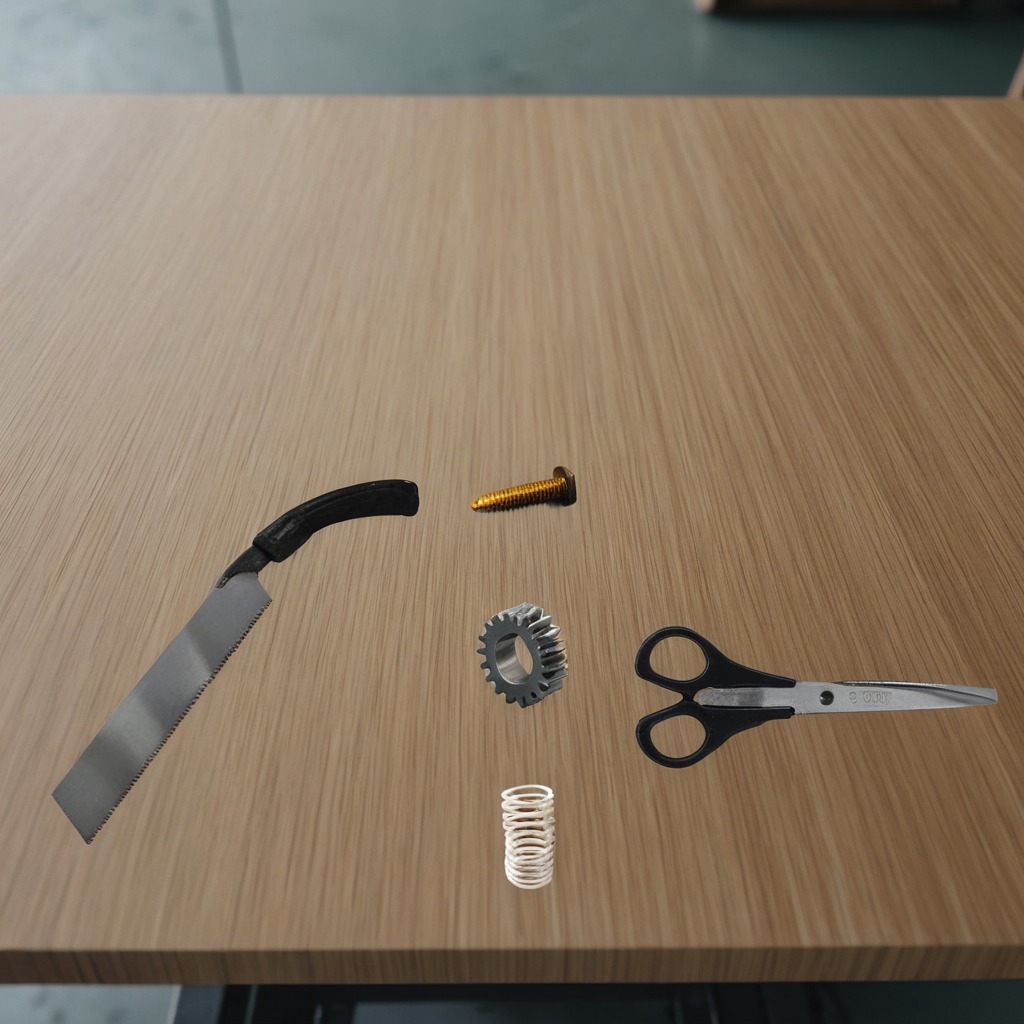
A metal gear with teeth, a metal machine screw, a coiled metal spring, a handheld metal saw, and a pair of scissors are lying on the workbench inside a coastal fishing gear workshop.